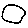
Label: circle